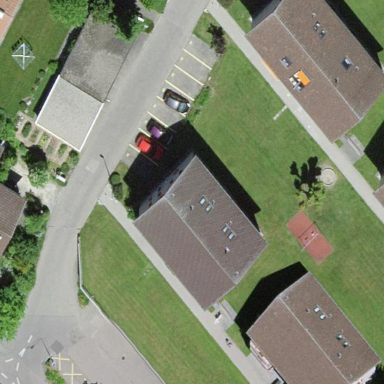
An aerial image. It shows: Residential building.